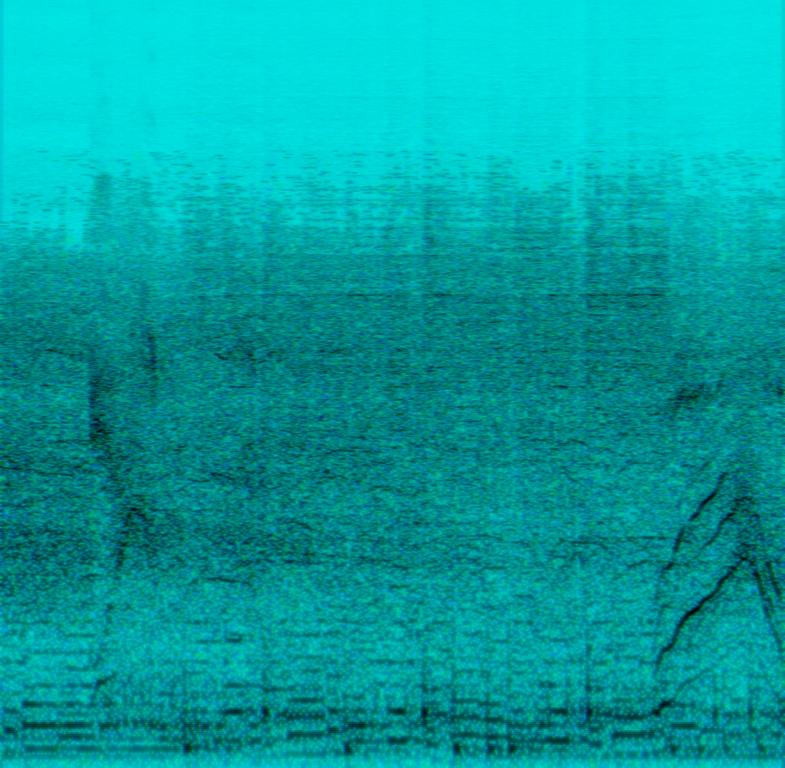
A male singer sings this screaming metal melody. The song is medium fast tempo with a fast metal drumming rhythm, percussive bass line and guitars playing accompaniment. The song is rebellious and highly spirited. The audio quality is very poor and vintage.